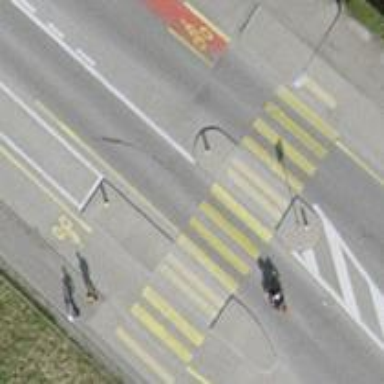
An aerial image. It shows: Uncontrolled road crossing with pedestrian island.